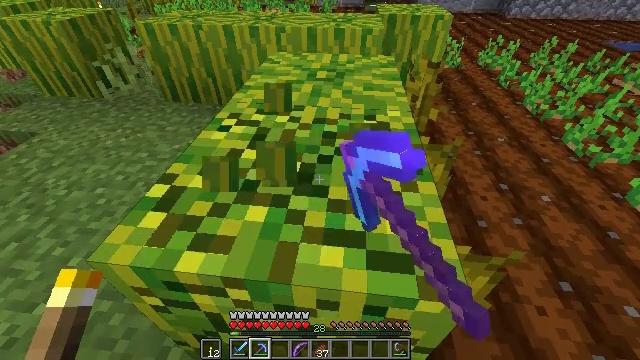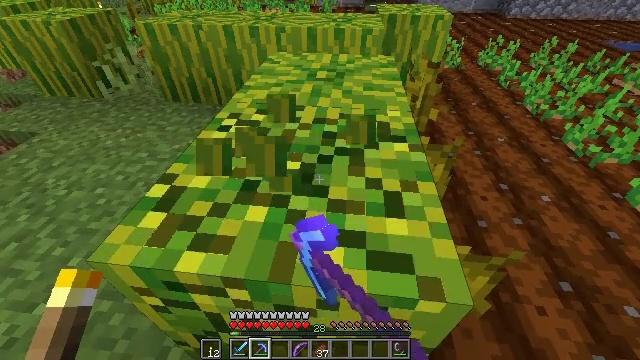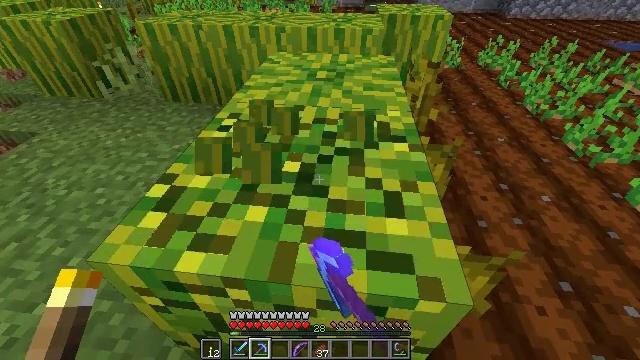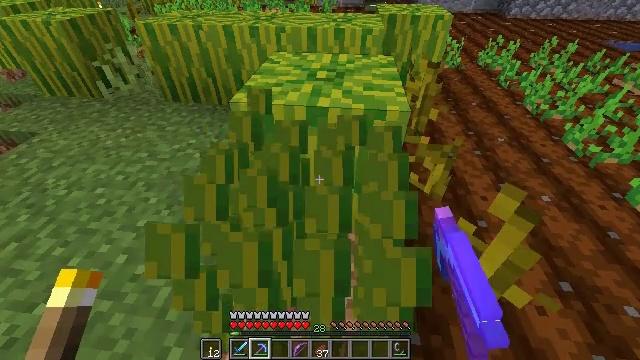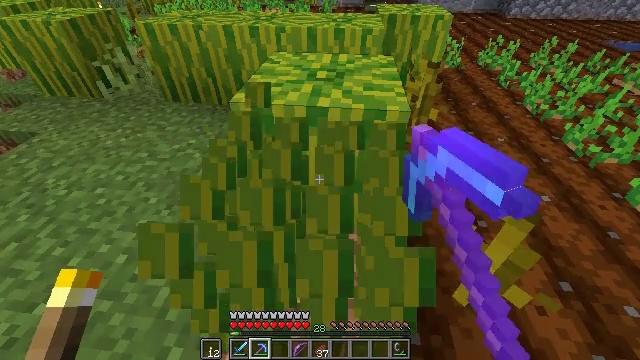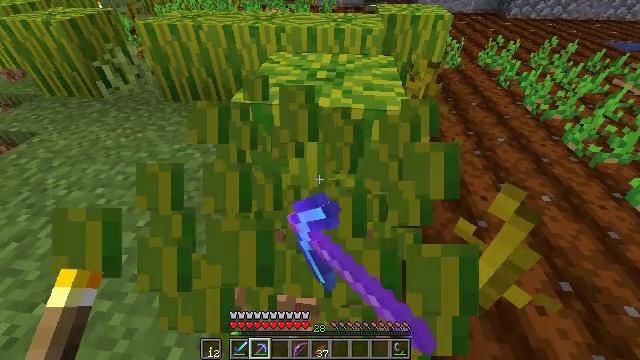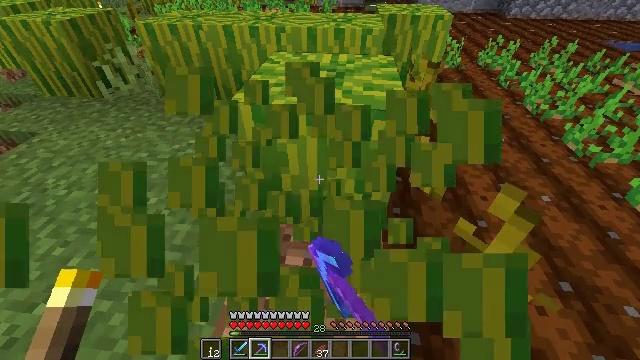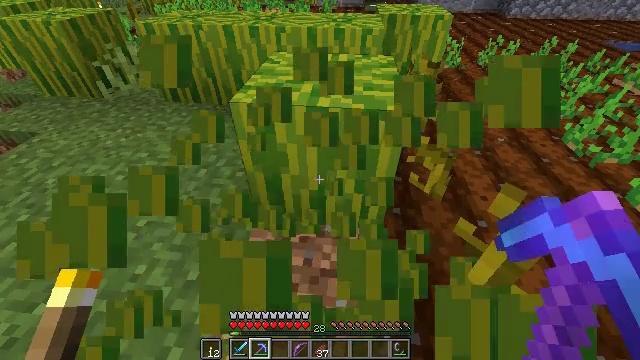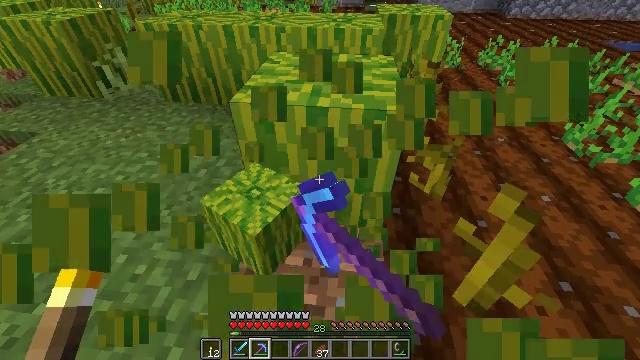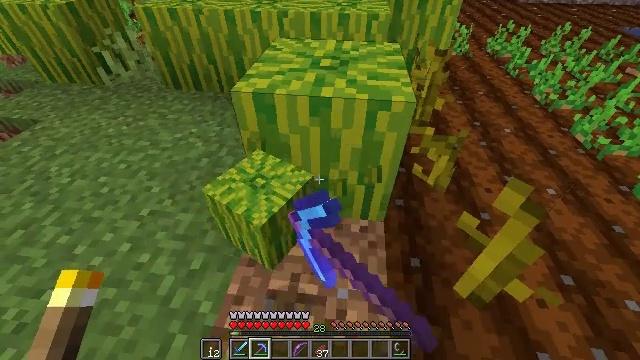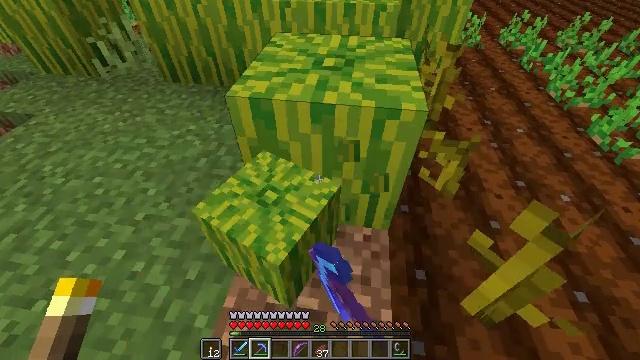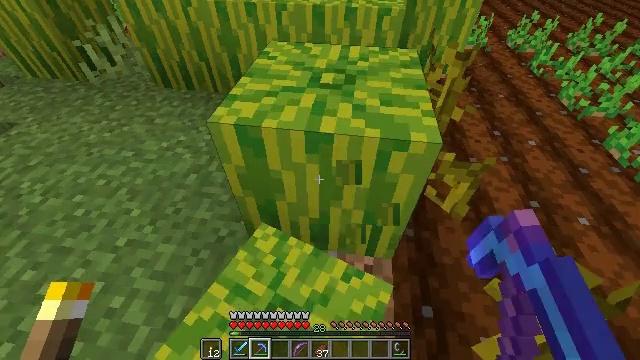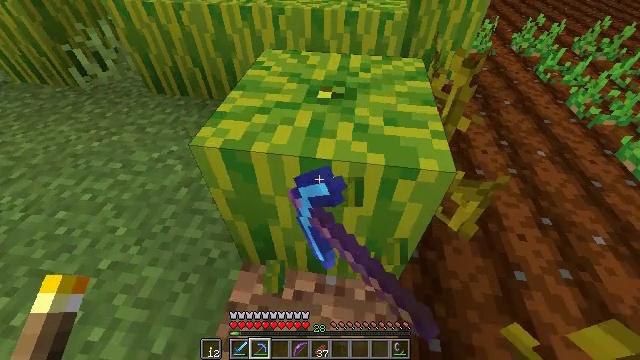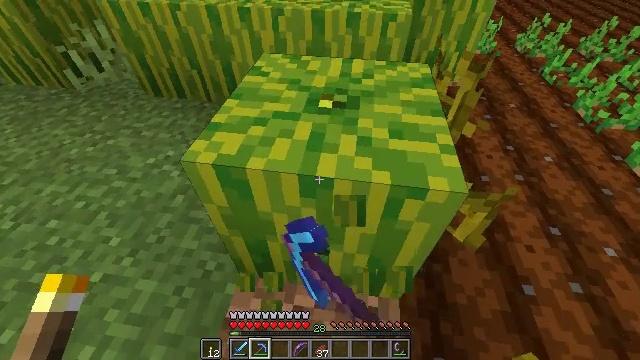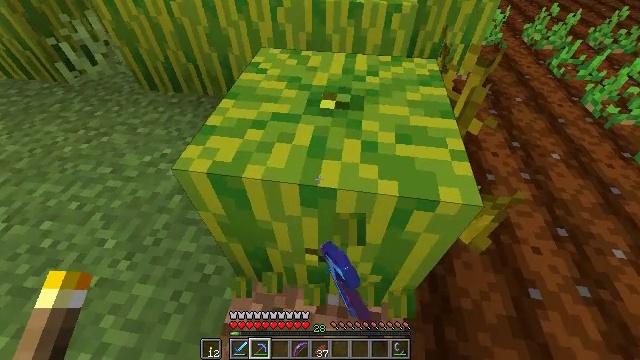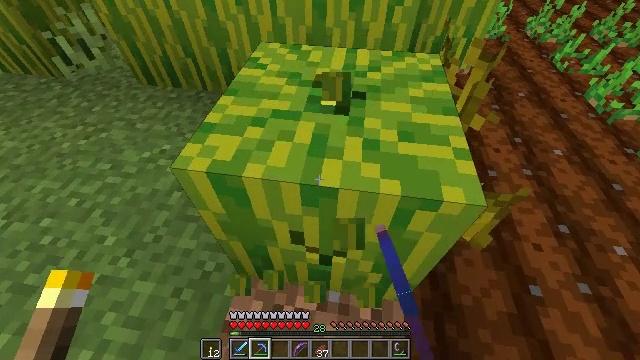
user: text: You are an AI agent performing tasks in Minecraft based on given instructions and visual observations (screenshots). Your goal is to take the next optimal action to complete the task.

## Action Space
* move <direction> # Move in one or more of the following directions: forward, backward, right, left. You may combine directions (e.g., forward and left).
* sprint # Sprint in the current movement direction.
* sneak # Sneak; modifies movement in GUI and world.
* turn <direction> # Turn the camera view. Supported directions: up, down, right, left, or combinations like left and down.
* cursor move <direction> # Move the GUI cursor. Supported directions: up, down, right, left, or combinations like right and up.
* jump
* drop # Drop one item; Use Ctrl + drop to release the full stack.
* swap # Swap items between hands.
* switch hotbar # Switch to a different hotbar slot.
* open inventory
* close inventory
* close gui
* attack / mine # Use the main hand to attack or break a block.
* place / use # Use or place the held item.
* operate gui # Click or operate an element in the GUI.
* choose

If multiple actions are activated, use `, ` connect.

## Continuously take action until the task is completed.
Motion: motion action
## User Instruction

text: Break the melon to get slices.
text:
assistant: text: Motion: attack / mine
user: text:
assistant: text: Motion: attack / mine
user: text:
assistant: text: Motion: attack / mine
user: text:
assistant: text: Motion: attack / mine
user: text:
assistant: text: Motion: attack / mine
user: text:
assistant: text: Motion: attack / mine
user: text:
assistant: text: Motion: attack / mine
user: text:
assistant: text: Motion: attack / mine
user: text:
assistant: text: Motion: move forward, turn down, attack / mine
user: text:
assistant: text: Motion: move forward, turn down, attack / mine
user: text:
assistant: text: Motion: move forward, attack / mine
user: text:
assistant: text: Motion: move forward, attack / mine
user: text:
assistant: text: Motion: attack / mine
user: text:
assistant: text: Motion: turn down, attack / mine
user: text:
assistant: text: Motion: turn down, attack / mine
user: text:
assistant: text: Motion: attack / mine
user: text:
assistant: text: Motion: attack / mine
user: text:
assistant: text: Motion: attack / mine
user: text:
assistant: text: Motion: attack / mine
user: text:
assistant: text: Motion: attack / mine
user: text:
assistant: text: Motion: attack / mine
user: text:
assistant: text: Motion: attack / mine
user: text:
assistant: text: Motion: attack / mine
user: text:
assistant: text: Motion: attack / mine
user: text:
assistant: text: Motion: attack / mine
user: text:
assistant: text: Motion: attack / mine
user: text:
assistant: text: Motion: attack / mine
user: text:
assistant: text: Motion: attack / mine
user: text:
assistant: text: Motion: attack / mine
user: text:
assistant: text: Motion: attack / mine